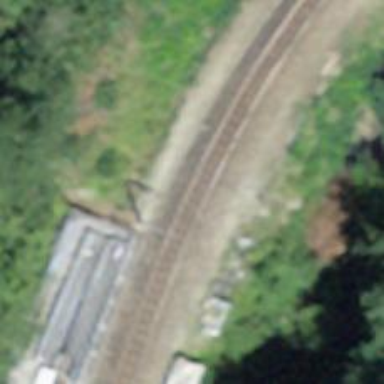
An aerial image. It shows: Narrow-gauge railway with single track. The railway is electrified with contact line.